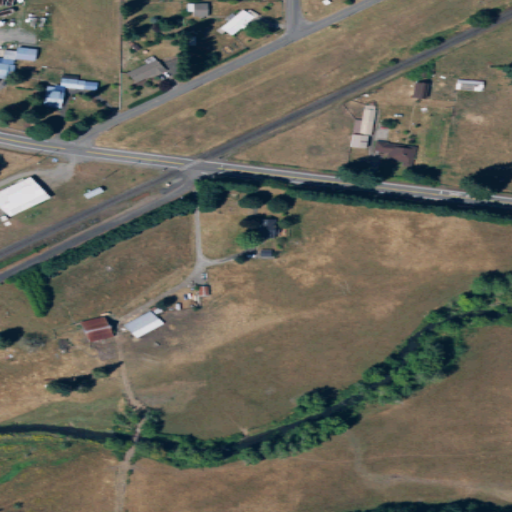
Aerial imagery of valley in Washington named Hanaford Valley containing pasture, low intensity development, open development, herbaceous wetlands, and medium intensity development